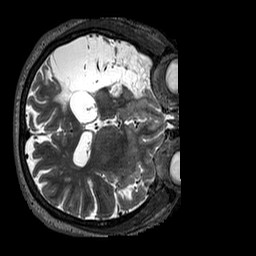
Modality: T2w
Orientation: axial
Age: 49
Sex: male
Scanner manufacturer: siemens
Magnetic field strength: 3 T
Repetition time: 3.2 s
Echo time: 0.567 s